Field crop: tomato
Growth stage: 1
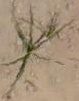
Species: cyperus